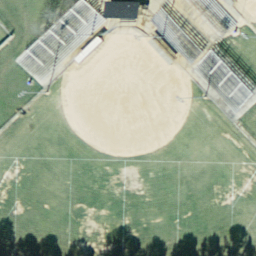
Label: baseball diamond